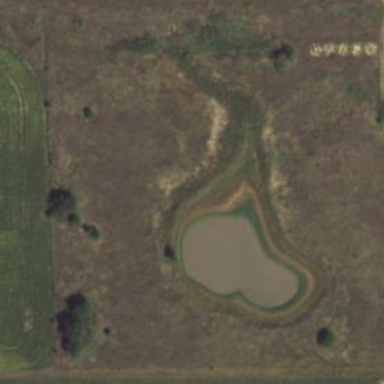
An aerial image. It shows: Serene pond surrounded by nature.